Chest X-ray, PA view. Patient: 60 years old, sex M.
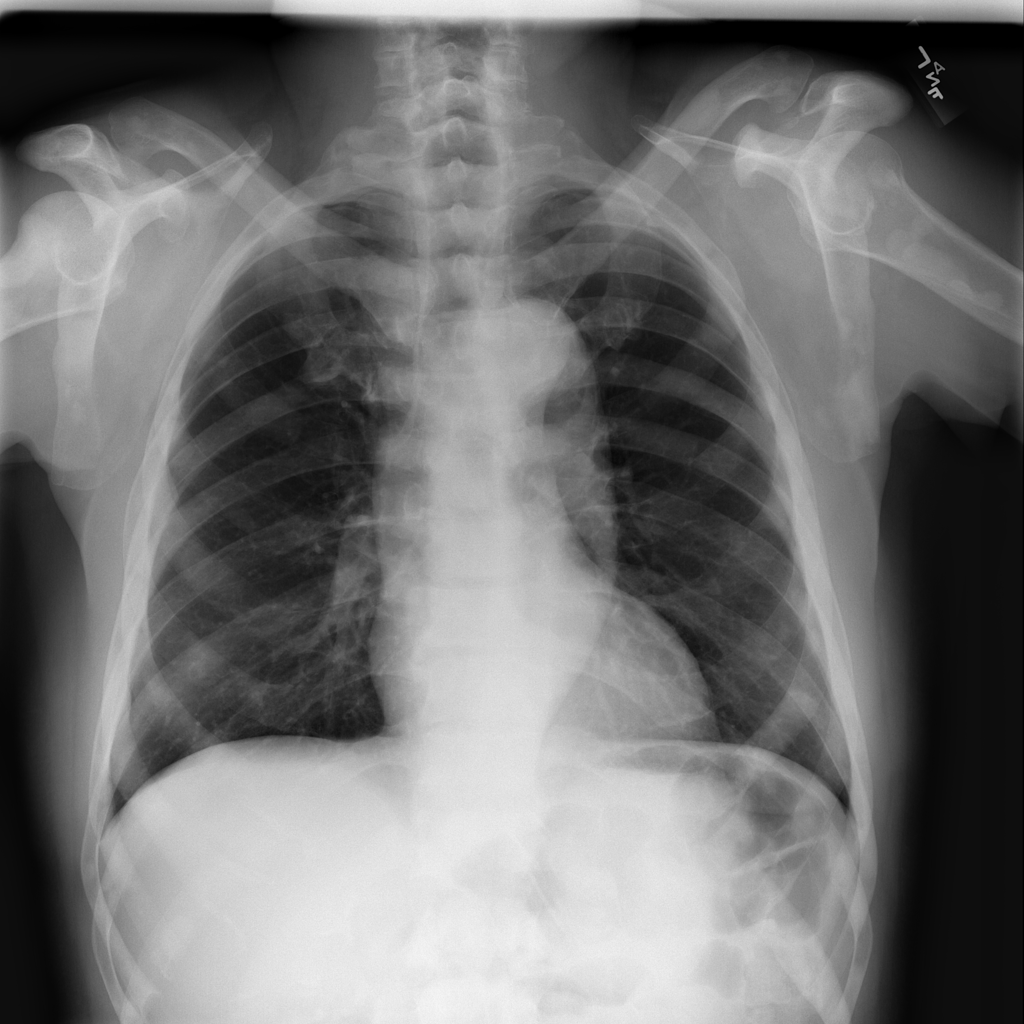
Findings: No Finding